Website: apple
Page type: billing-address
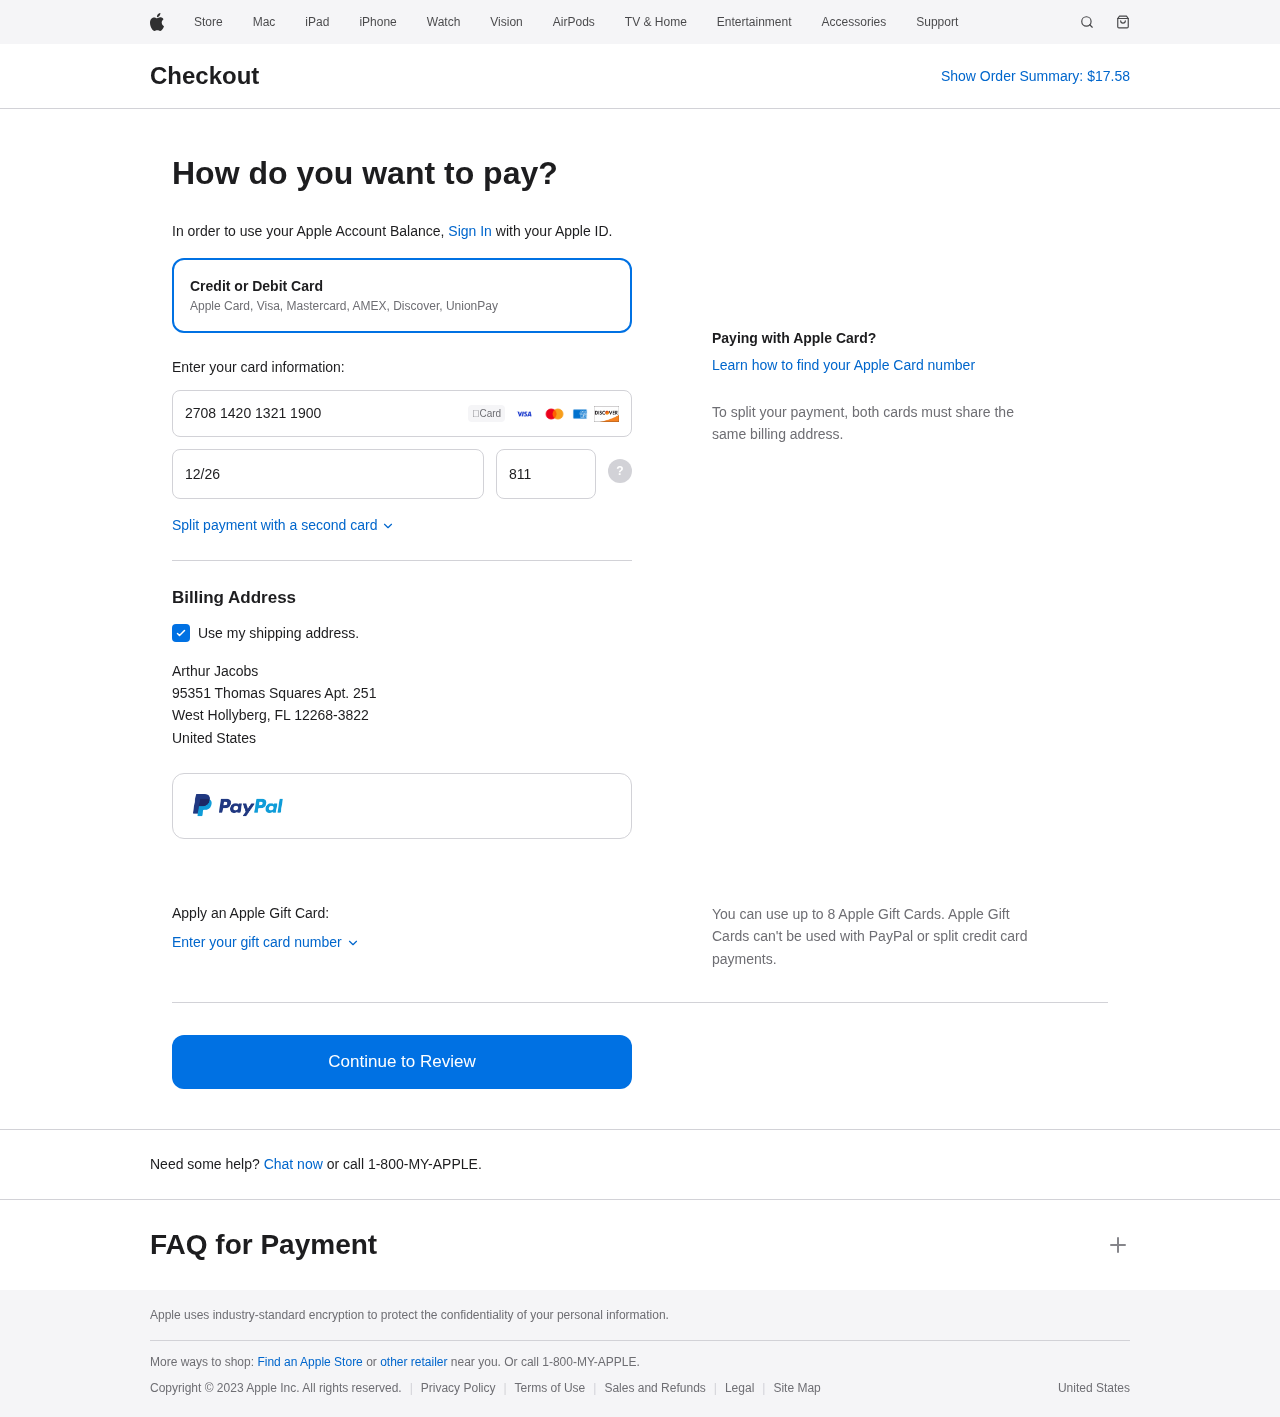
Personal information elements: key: PII_CARD_CVV
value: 811
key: PII_CARD_EXPIRY
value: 12/26
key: PII_CARD_NUMBER
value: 2708 1420 1321 1900
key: PII_CITY
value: West Hollyberg
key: PII_COUNTRY
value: United States
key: PII_FULLNAME
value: Arthur Jacobs
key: PII_POSTCODE_FULL
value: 12268-3822
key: PII_STATE_ABBR
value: FL
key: PII_STREET
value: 95351 Thomas Squares Apt. 251
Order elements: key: ORDER_TOTAL
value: $17.58